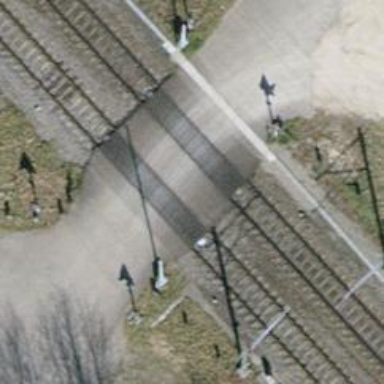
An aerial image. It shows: Level crossing with double half barrier.